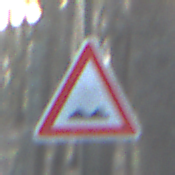
Verkehrszeichen: UnebeneFahrbahn
Umgebung: Outdoor, Nature
Tageszeit: SunriseSunset
Wetter: Clear
Licht: Natural
Jahreszeit: Winter
Kontrast: LowContrast